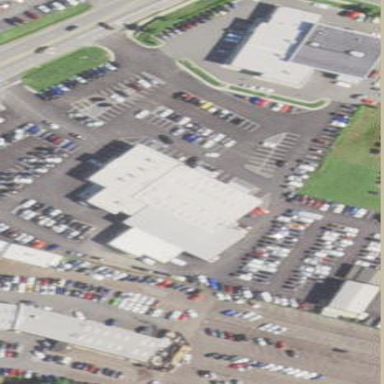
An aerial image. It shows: Building housing car shop.